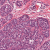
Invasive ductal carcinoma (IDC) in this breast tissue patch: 0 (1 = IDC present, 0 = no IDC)